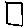
Label: square